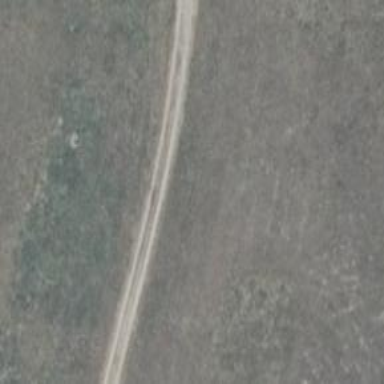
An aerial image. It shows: Sandy track with grade 4 tracktype.